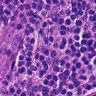
Metastatic tissue present: no